Question: My question is similar to <URL>, but I want to know how to make this the default setting.
I know how to change the setting for individual values:

but for checking the values of all the characters in long strings, this becomes tedious. Unicode characters are much more readable when displayed in hex. Is there any way to set this as the default in Android Studio? I looked in File > Settings > Debugger but I didn't see anything.
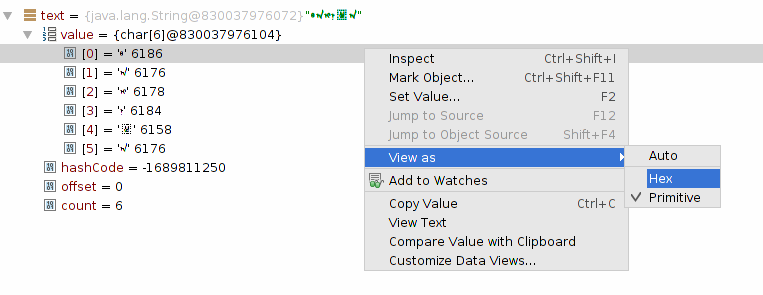
Answer: Right click to get the context menu and choose "Custimize Data Views...".

Then check "Show hex values for primitives".

Now the values should automatically display in hexadecimal without having to manually change each one.